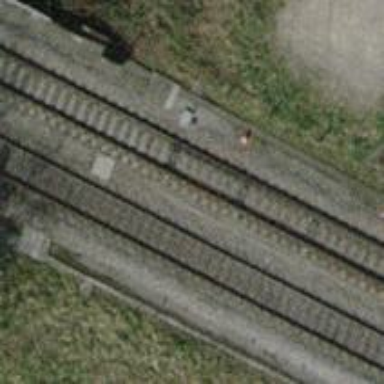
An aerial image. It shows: Bridge with electrified rail tracks and contact line.